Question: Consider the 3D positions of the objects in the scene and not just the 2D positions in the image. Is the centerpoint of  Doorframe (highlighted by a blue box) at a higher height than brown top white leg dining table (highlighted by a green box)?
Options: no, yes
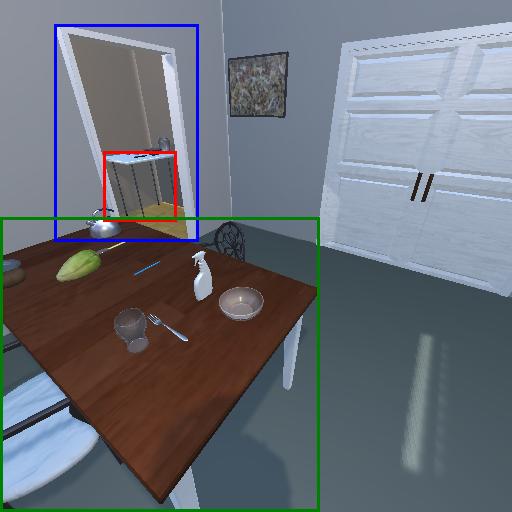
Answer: no